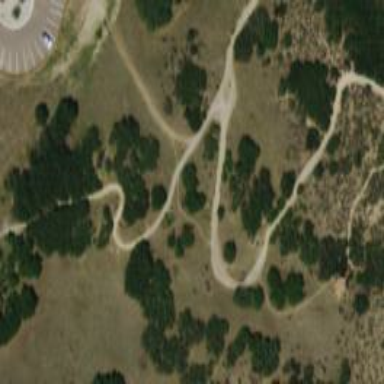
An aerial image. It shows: Path with excellent visibility for trail.